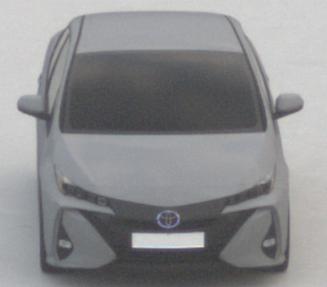
Make: Toyota
Model: Prius 1.8 Plug-In Hybrid
Detailed model: Prius (XW5) Plug-In
Model produced from: 2019/07
Model produced until: 2020/07
Doors: 5
Color: gray
Road condition: dry road
Daytime: morning or afternoon
Contrast: low contrast